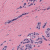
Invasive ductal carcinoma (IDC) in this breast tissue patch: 1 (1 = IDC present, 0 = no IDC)